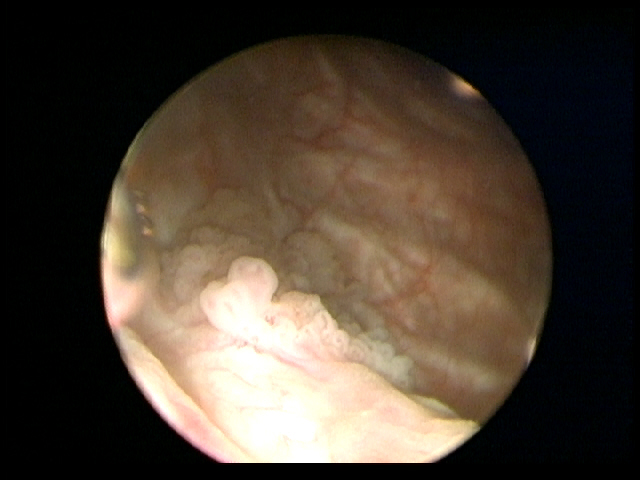
Modality: WLC
Class: Malignant
Subclass: HighGradePapillary
Lesion: L2
Stage: Ta
Morphology: Papillary
Bladder cancer association: Yes